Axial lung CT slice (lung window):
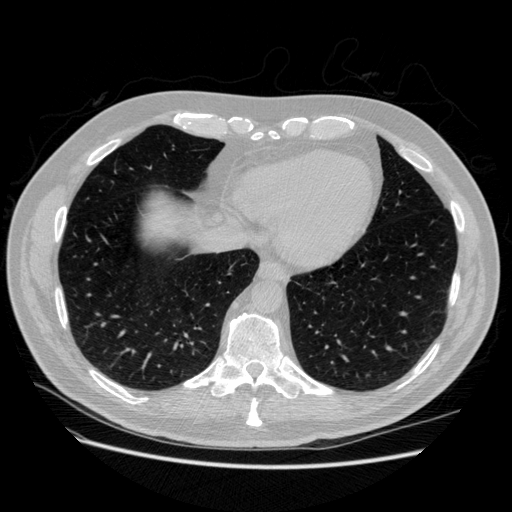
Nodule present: no